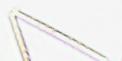
Label: Thalassionema